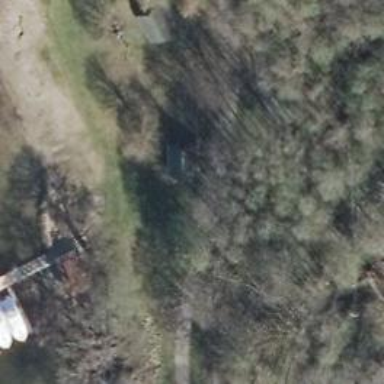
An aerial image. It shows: Shelter.